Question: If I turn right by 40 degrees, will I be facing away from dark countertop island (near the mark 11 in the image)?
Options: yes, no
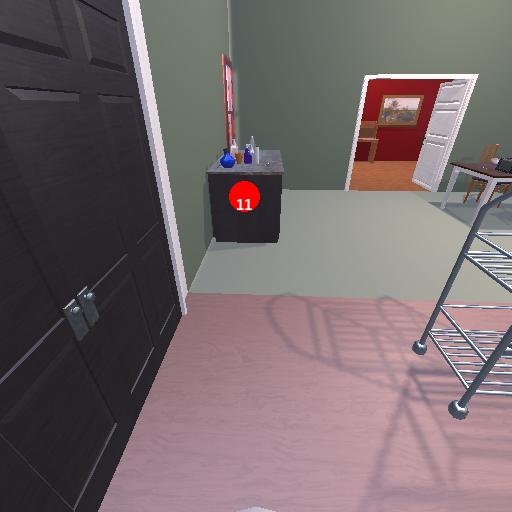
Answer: yes